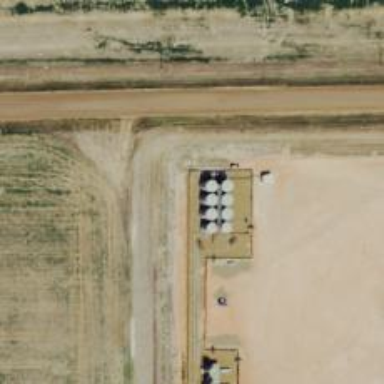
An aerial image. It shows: Storage tank that is man-made.